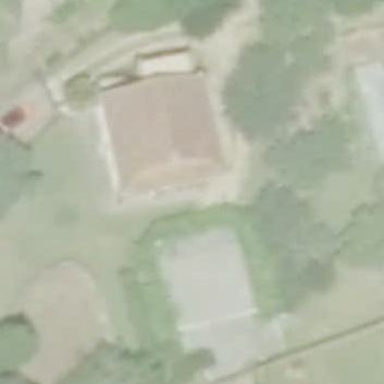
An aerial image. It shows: Simple and straightforward house.